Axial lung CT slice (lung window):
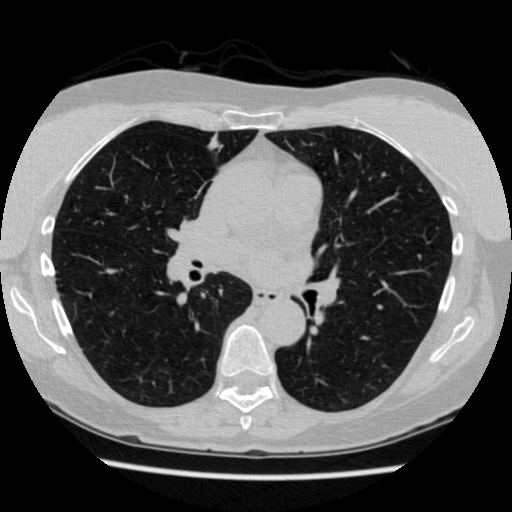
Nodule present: no